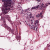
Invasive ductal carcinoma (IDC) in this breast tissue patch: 0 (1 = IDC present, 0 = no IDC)